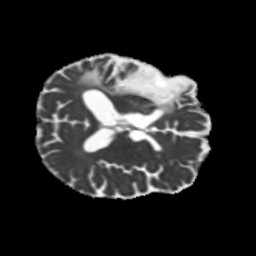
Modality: MD
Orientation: axial
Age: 71
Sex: male
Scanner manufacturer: siemens
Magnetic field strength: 3 T
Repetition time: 5.25 s
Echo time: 0.08 s